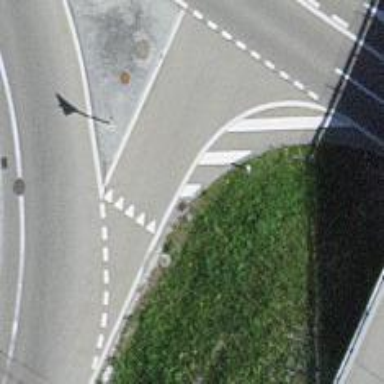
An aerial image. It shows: Road with "give way" sign.